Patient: sex F, age 60
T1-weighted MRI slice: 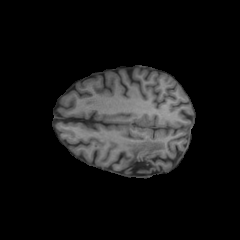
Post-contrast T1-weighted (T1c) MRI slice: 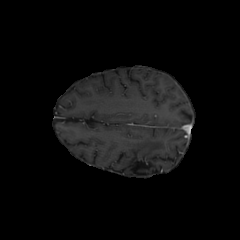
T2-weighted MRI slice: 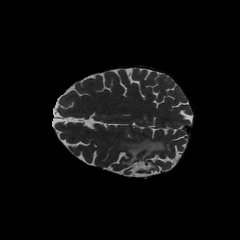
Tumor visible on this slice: yes
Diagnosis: Glioblastoma, IDH-wildtype
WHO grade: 4